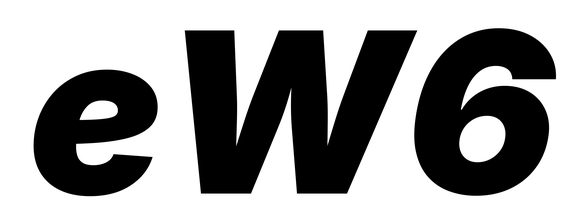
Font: Inter-Italic_Black_Italic